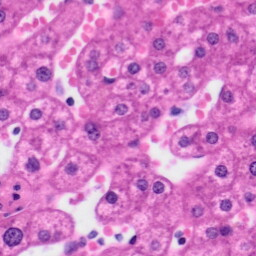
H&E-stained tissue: Liver